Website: walmart
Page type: receipt
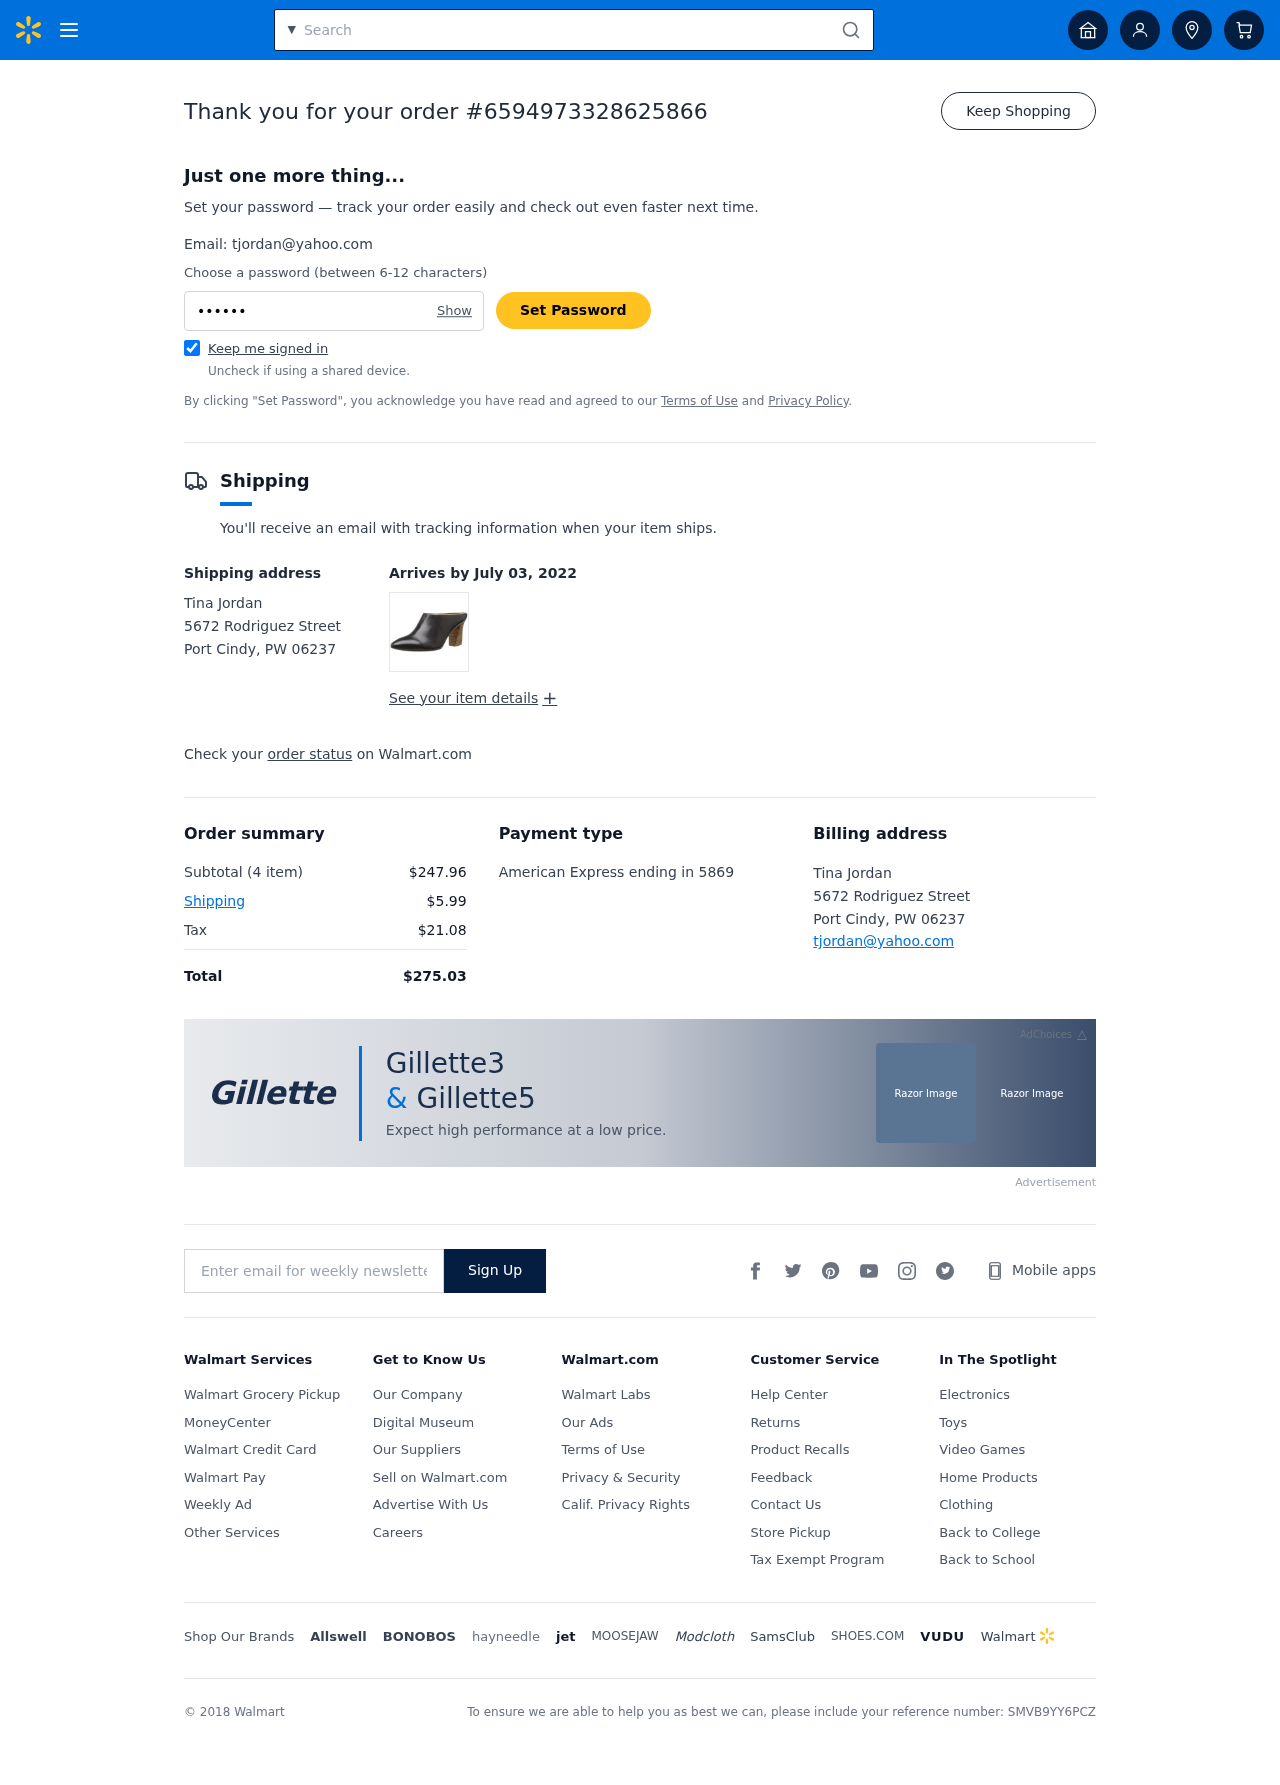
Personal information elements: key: PII_CARD_LAST4
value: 5869
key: PII_CARD_TYPE
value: American Express
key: PII_CITY_STATE_ZIP
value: Port Cindy, PW 06237
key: PII_EMAIL
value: tjordan@yahoo.com
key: PII_FULLNAME
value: Tina Jordan
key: PII_STREET
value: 5672 Rodriguez Street
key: PII_FULLNAME2
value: Tina Jordan
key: PII_CITY
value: Port Cindy
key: PII_STATE
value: PW
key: PII_STATE_ABBR
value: PW
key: PII_POSTCODE
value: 06237
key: PII_POSTCODE_FULL
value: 06237
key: PII_CITY_STATE
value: Port Cindy, PW
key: PII_POSTCODE_NUMERIC
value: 6237
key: PII_EMAIL2
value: tjordan@yahoo.com
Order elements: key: ORDER_ID
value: #6594973328625866
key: ORDER_DELIVERY_DATE
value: July 03, 2022
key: ORDER_NUM_ITEMS
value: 4 item
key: ORDER_SUBTOTAL
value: $247.96
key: ORDER_SHIPPING_COST
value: $5.99
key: ORDER_TAX
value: $21.08
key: ORDER_TOTAL
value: $275.03
Search elements: key: HEADER_SEARCH
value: Search